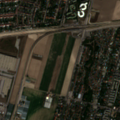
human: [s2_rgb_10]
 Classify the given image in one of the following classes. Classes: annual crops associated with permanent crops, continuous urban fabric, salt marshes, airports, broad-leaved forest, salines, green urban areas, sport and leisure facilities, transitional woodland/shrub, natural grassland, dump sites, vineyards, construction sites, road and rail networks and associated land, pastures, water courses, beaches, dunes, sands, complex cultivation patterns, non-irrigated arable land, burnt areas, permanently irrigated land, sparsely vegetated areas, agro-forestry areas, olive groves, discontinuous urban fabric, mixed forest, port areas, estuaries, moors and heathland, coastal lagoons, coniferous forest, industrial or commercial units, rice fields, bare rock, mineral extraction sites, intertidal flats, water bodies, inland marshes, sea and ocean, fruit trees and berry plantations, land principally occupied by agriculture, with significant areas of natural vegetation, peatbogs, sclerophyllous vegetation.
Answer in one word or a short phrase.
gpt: discontinuous urban fabric, industrial or commercial units, non-irrigated arable land